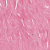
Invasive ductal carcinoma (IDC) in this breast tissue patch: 1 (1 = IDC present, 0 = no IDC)